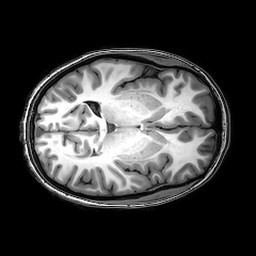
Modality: T1w
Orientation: axial
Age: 22
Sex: female
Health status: healthy
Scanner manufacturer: philips
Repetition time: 0.008318 s
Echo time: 0.00383 s